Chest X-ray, PA view. Patient: 30 years old, sex F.
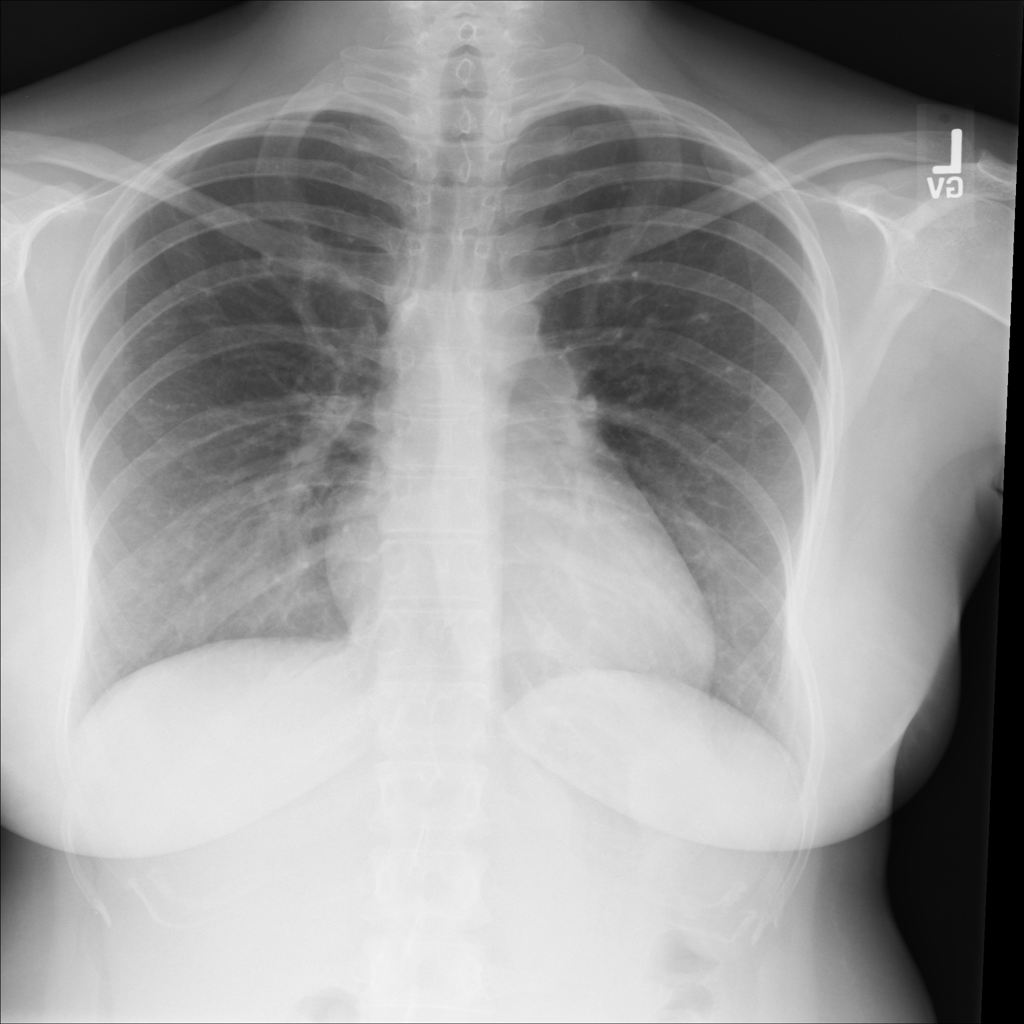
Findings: No Finding